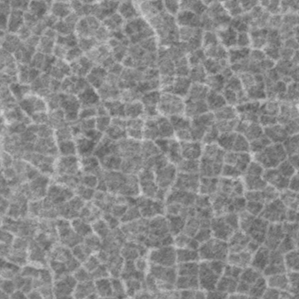
Label: frost